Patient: sex F, age 54
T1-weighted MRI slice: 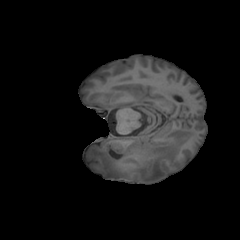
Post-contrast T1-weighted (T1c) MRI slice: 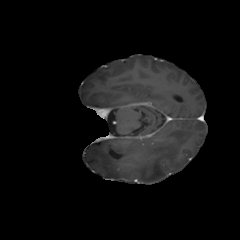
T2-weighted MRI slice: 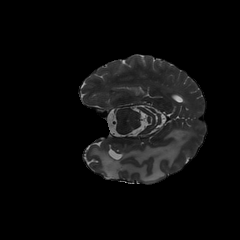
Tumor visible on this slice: yes
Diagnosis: Glioblastoma, IDH-wildtype
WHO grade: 4